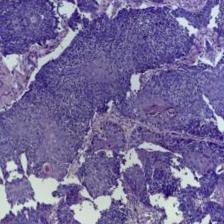
Diagnosis: OSCC